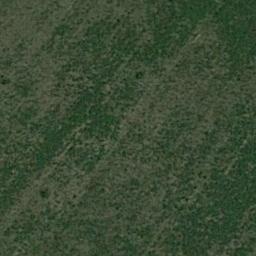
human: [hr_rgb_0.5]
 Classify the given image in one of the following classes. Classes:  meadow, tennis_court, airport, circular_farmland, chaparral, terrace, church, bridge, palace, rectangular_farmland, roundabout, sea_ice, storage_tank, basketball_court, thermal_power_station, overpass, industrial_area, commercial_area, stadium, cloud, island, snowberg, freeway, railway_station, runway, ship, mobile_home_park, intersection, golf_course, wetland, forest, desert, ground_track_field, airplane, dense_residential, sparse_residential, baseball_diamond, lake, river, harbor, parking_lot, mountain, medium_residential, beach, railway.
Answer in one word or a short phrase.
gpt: meadow